Interaction volume radius: 5 \u00c5
Interaction volume height: 45 \u00c5
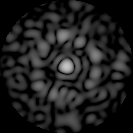
Disorder parameter: 0.8108